Question: When am using build and analyse method the following error occurs:- '/Users/ghost/demo/libs/cocos2d/CCSprite.m:476:2 Assigned value is garbage or undefined'
in:- '-(void)updateTransform' method am getting above error
here is my screenshot for this error:-

Is it my fault that the program is leaking memory or in cocos2d libraries leaking memory.
recently i asked question regarding this same issue refer the link :-
<URL>
how to rectify this issue:-
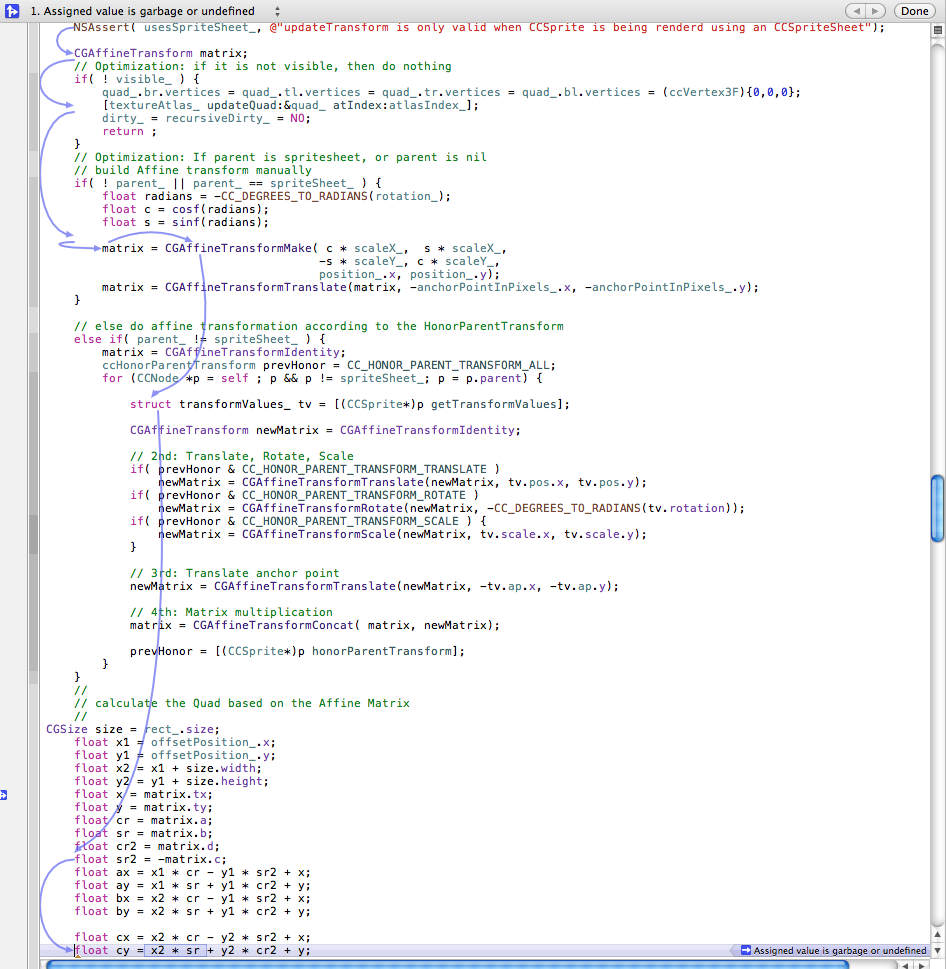
Answer: > Assigned value is garbage or undefined
None of that indicates anything about leaking memory. The analyzer checks for much more than just memory abuse.
The analyzer has identified a code path that, if followed, will lead to an undefined/uninitialized value being used. May happen, may not, but it is worthy of a bug against cocos2d!